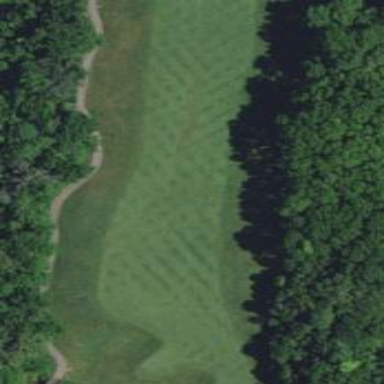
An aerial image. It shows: Golf fairway surrounded by grass.